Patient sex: M
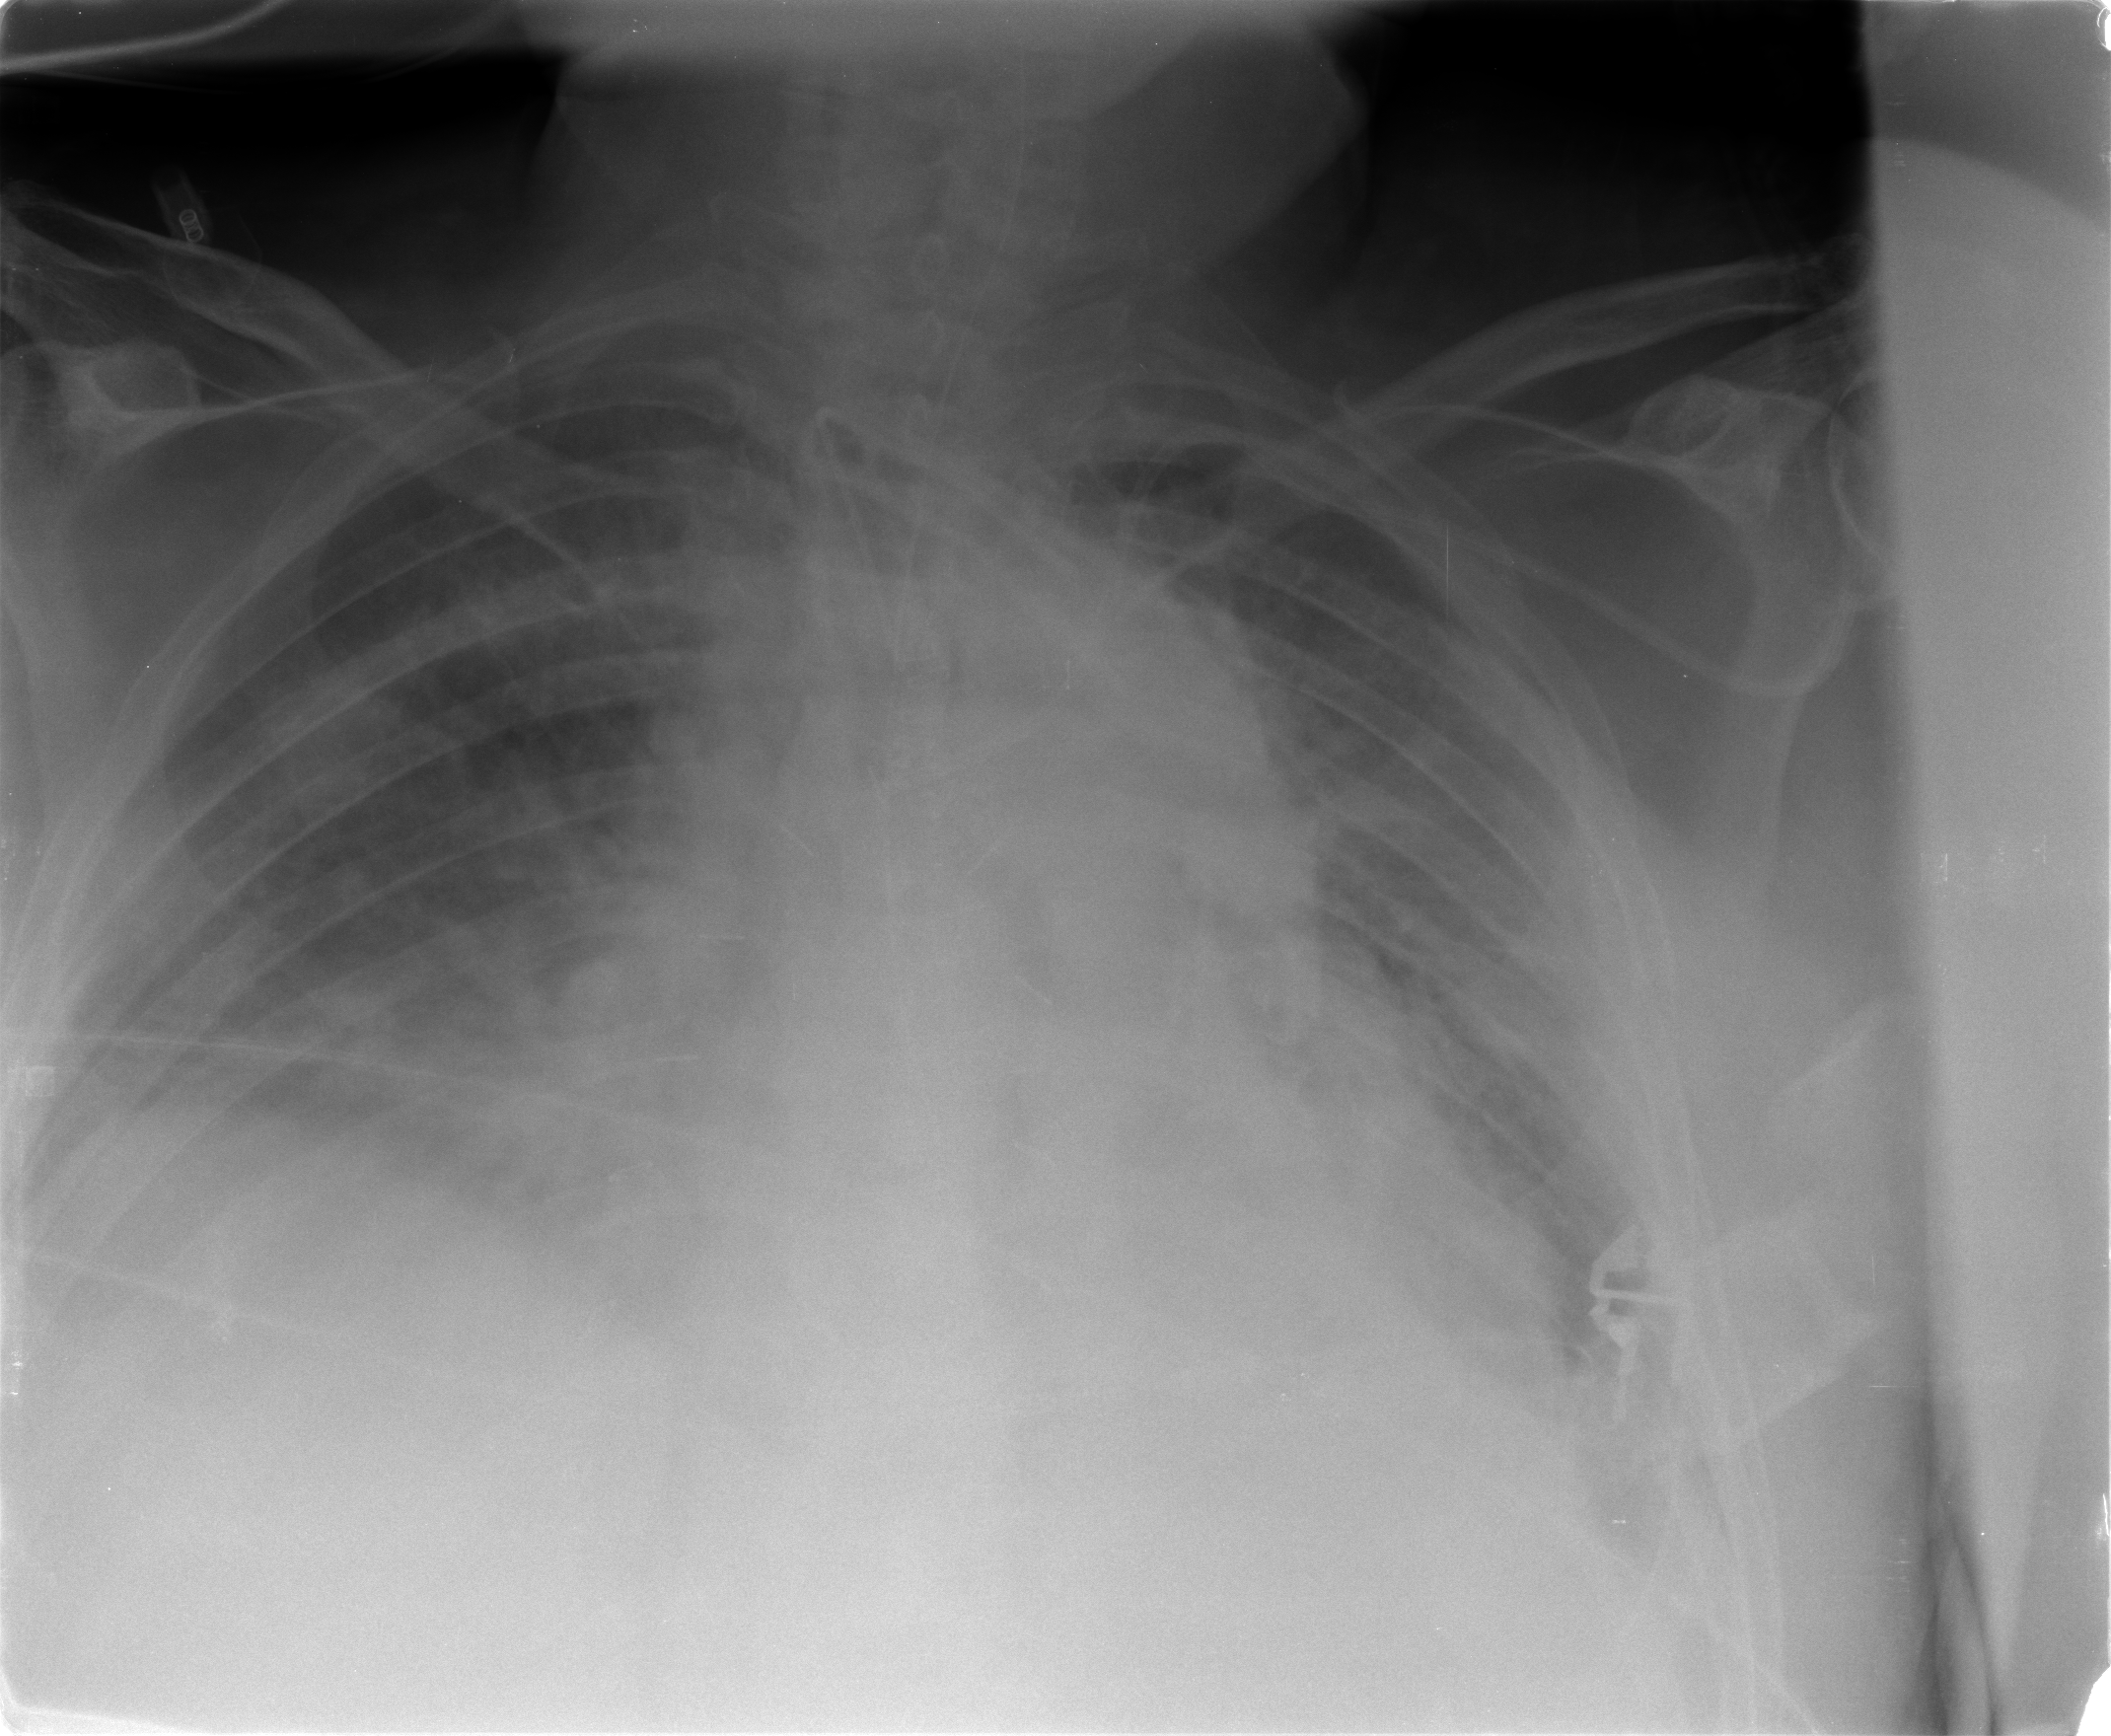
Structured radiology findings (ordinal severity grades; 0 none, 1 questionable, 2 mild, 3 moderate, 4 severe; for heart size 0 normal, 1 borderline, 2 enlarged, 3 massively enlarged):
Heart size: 2
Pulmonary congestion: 2
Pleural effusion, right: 2
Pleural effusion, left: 2
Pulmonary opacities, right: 3
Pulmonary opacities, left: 3
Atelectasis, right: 2
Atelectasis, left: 2